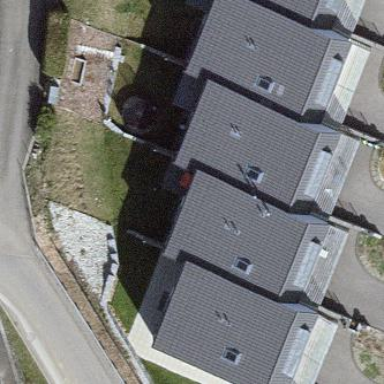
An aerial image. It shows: Terrace building.